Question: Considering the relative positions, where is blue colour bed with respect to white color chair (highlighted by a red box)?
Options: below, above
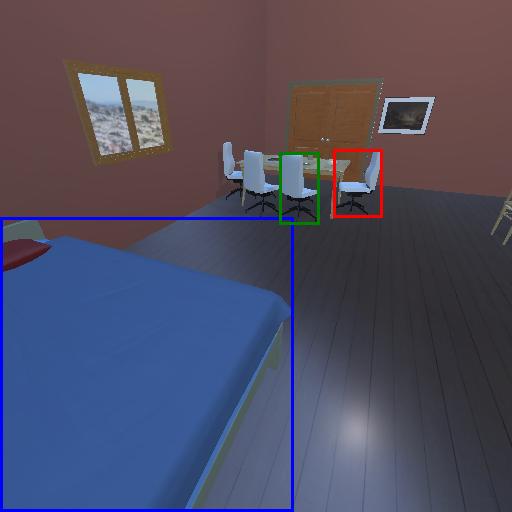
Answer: below